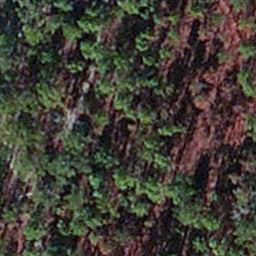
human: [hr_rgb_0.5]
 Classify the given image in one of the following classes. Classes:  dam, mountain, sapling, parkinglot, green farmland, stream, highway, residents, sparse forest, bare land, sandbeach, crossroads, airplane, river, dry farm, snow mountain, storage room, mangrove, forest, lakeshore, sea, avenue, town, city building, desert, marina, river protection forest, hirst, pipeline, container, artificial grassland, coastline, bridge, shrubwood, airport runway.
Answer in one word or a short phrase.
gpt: sapling